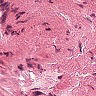
Metastatic tissue present: no